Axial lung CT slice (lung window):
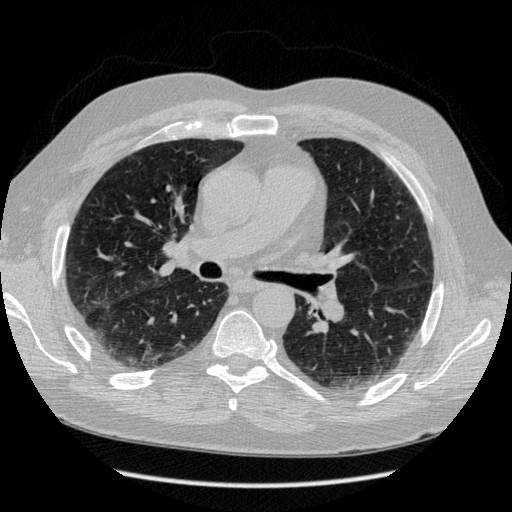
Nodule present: no